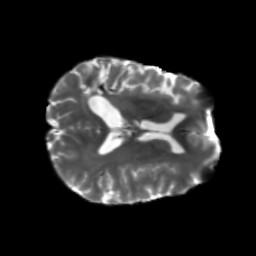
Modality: T2w
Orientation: axial
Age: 42
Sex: male
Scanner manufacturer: siemens
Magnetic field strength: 3 T
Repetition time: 5.47 s
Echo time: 0.0854 s